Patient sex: F
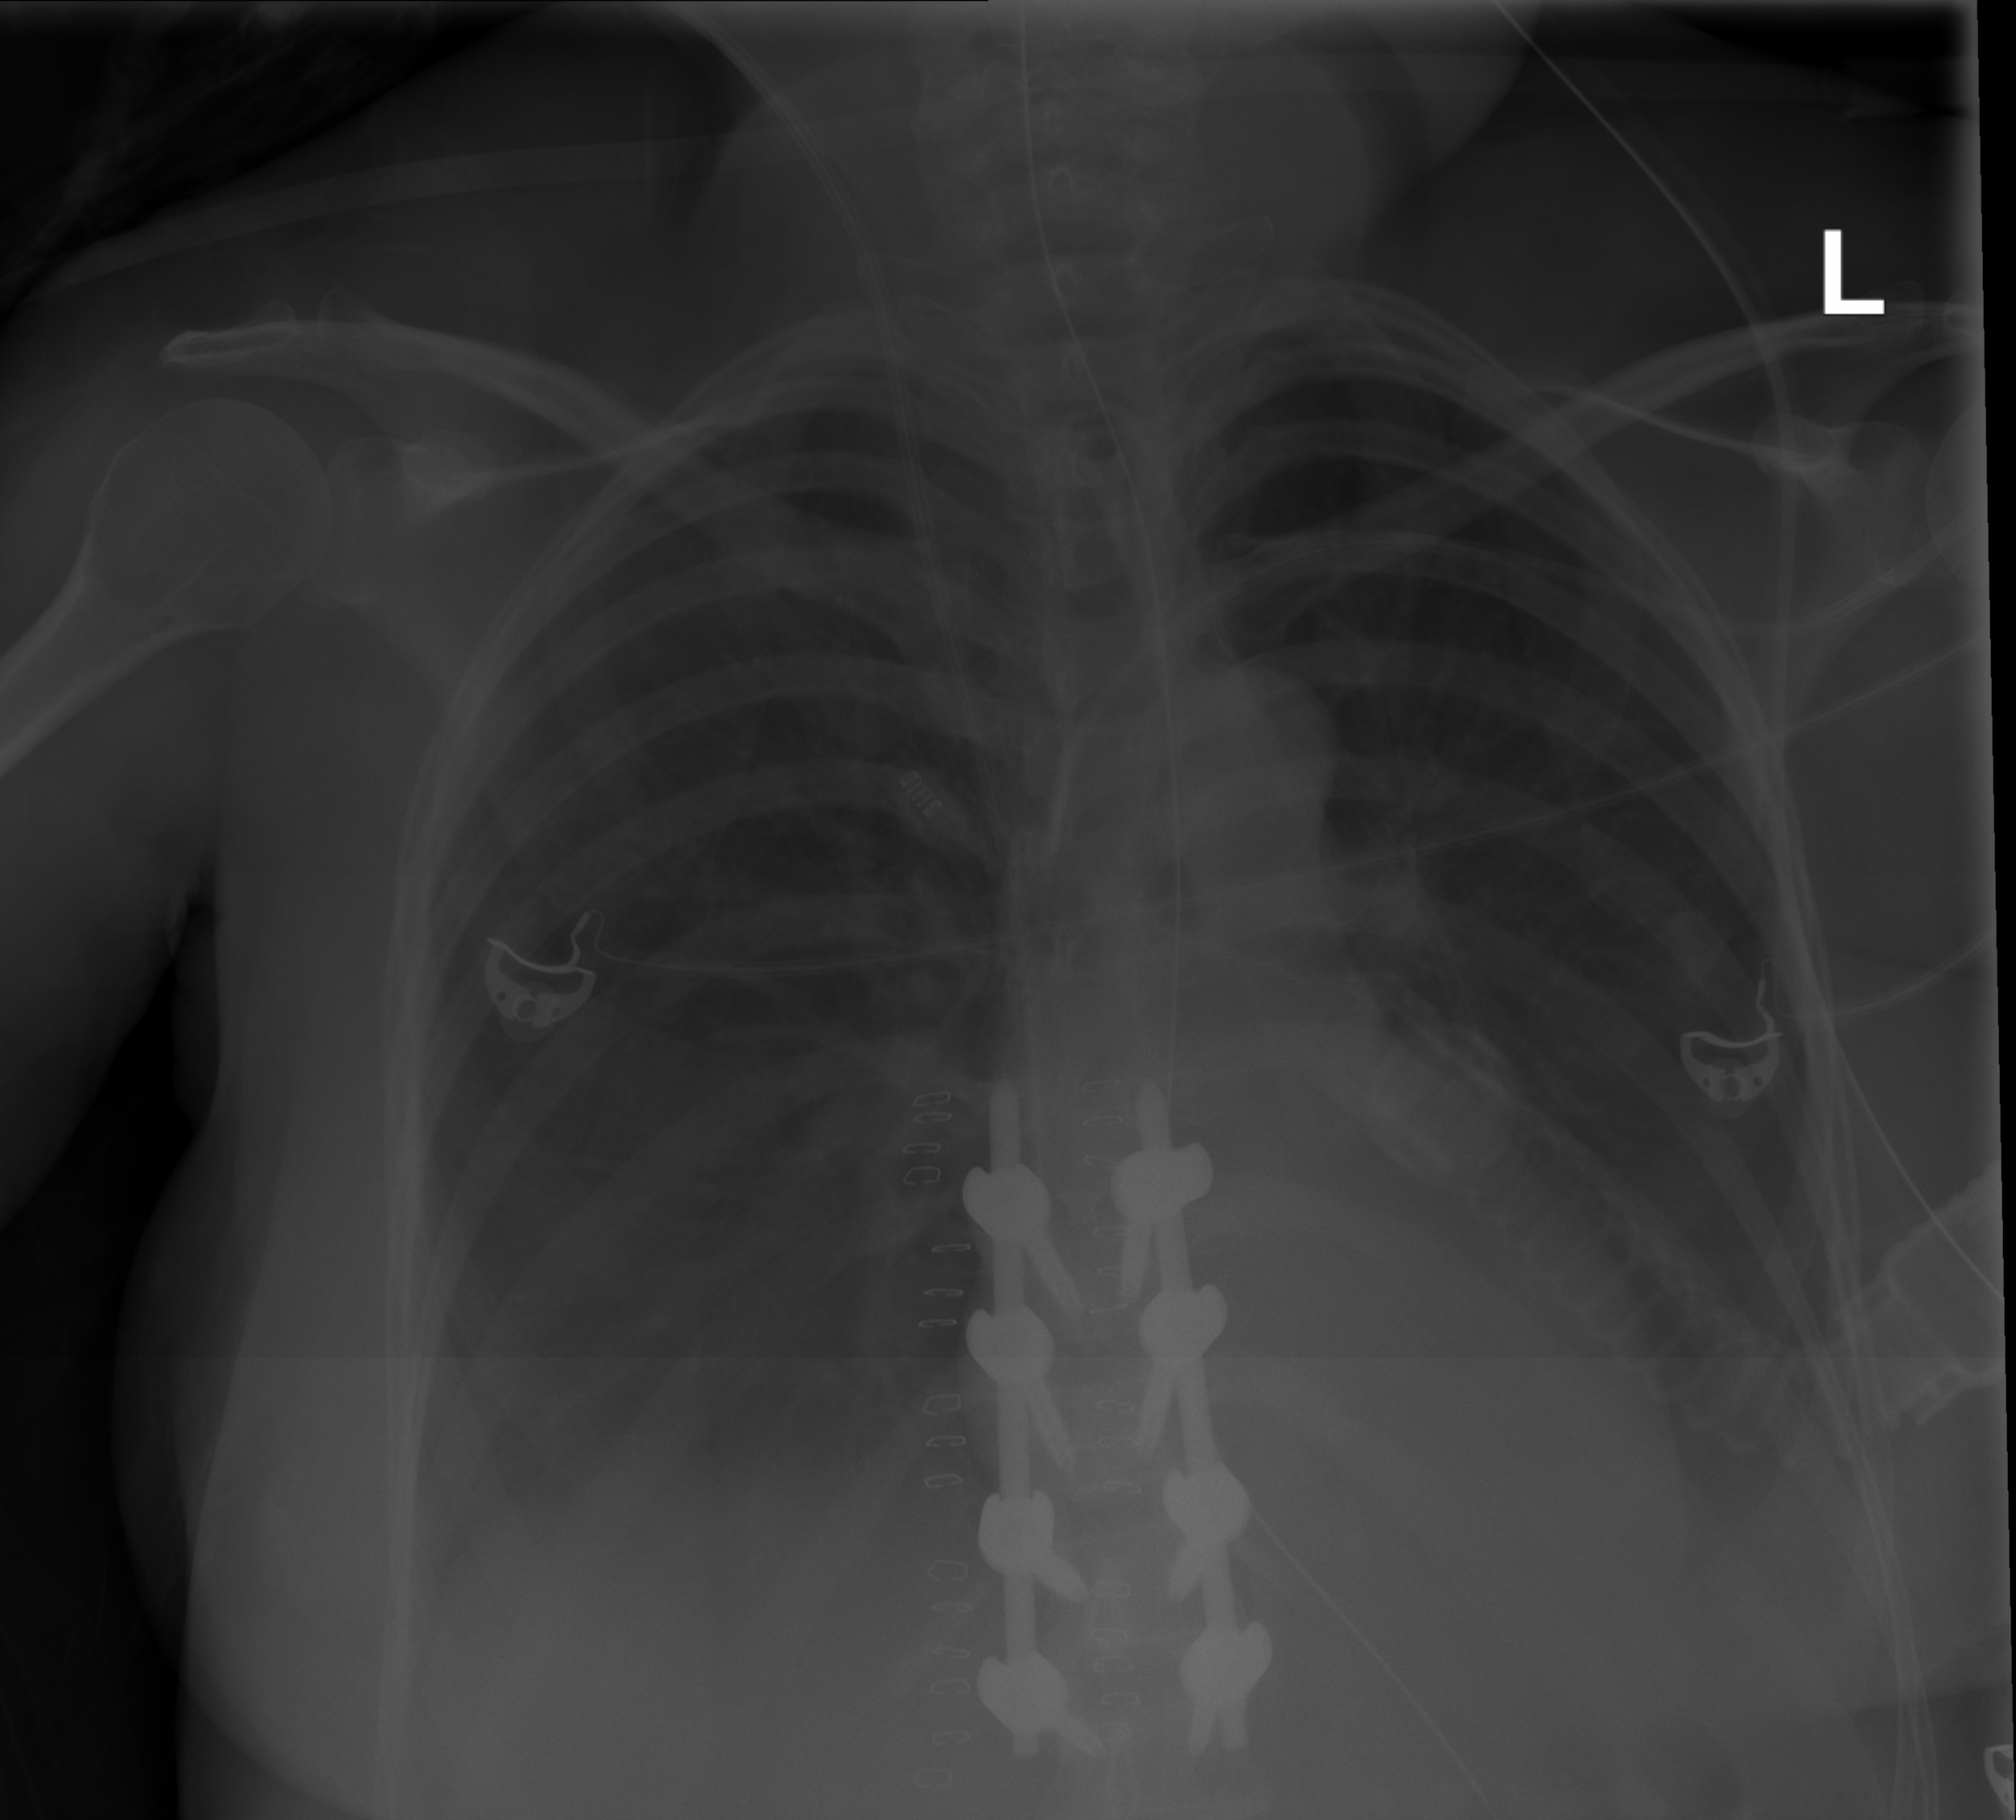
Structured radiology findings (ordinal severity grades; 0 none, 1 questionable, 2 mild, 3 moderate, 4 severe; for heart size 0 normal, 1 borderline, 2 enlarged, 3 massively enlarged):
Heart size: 0
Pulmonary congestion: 0
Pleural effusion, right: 2
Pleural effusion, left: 2
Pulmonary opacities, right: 0
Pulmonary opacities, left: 0
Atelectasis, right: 2
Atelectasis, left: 0